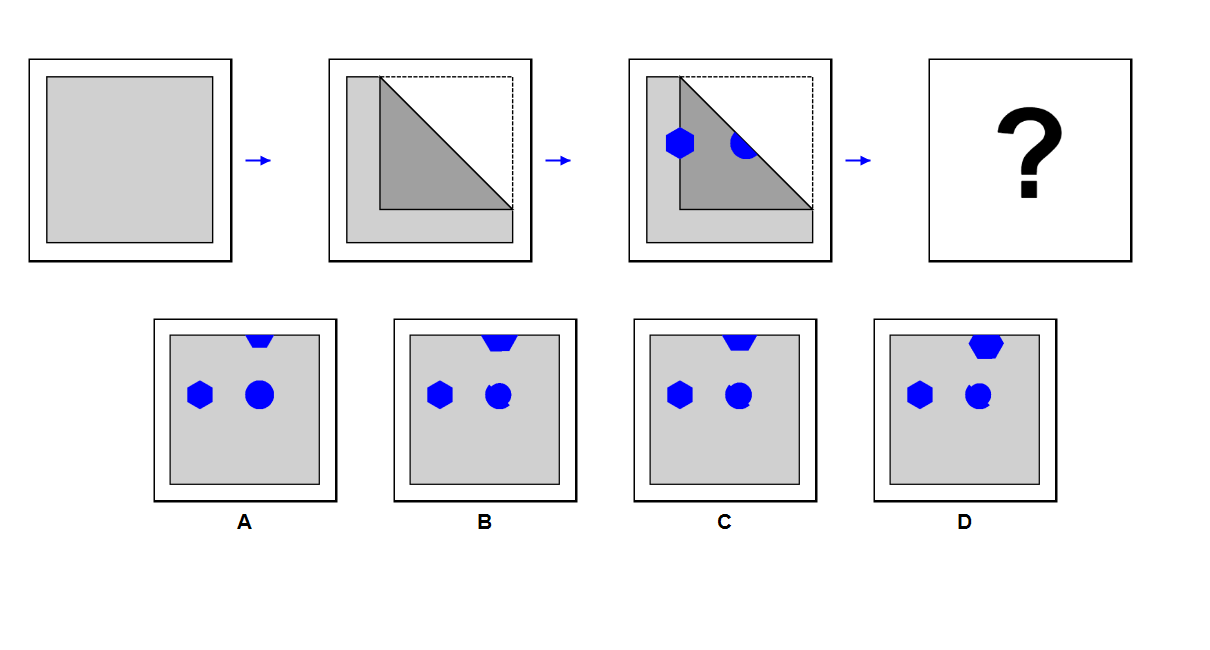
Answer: A